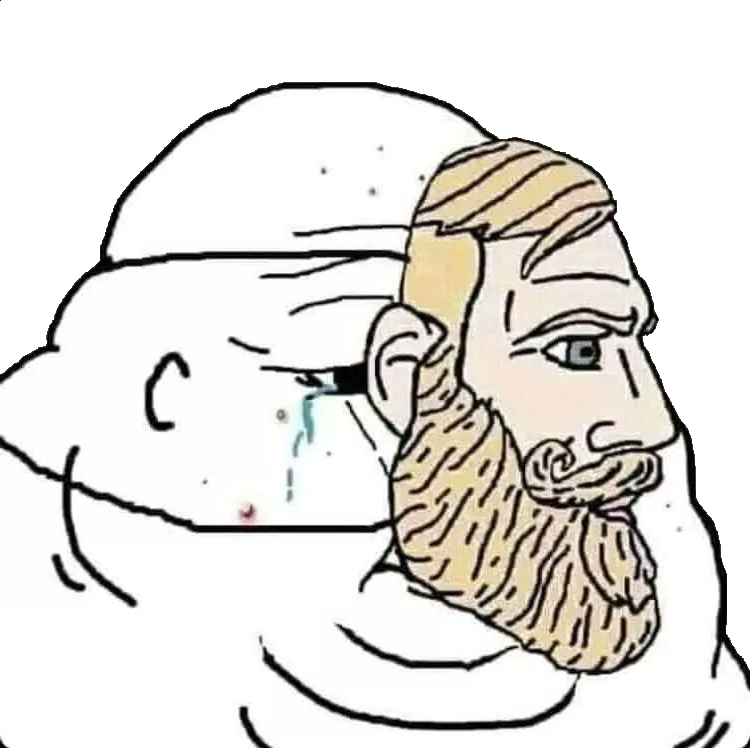
Label: 5_Blobjak